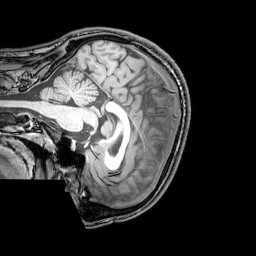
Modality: T1w
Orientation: sagittal
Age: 26
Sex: male
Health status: healthy
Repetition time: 0.081 s
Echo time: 0.037 s